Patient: sex F, age 74
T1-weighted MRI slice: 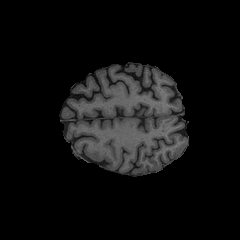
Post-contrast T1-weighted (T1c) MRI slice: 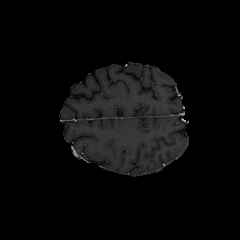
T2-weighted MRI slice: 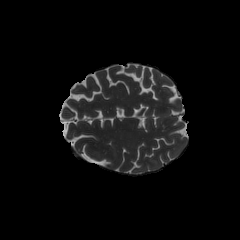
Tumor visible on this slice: no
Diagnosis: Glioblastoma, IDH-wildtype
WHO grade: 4